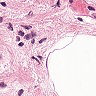
Metastatic tissue present: no